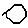
Label: hexagon